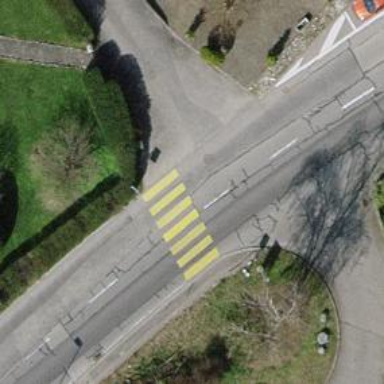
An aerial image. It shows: Zebra crossing on the road.